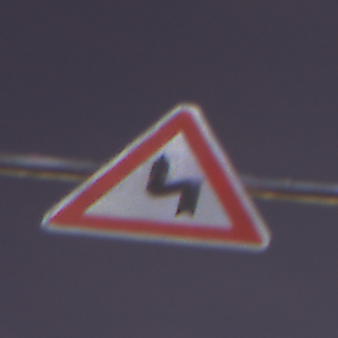
Verkehrszeichen: DoppelkurveZunaechstLinks
Umgebung: Outdoor, Urban
Tageszeit: Night
Wetter: PartlyCloudy
Licht: Natural
Jahreszeit: NotSpecified
Kontrast: HighContrast